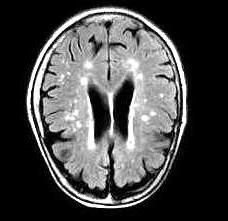
Label: notumor